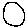
Label: circle